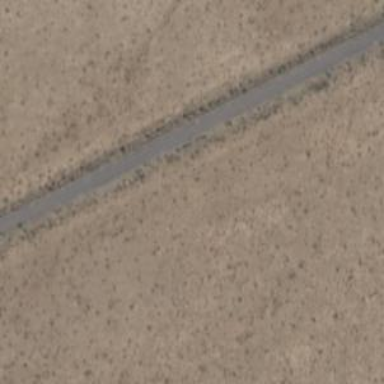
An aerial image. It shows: Track road.